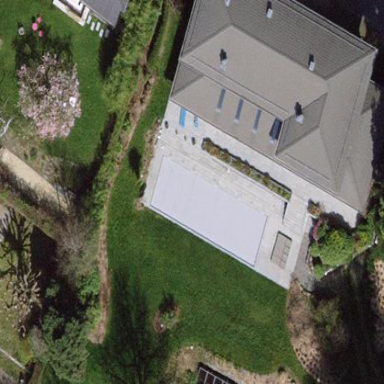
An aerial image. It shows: Swimming pool located in leisure land.